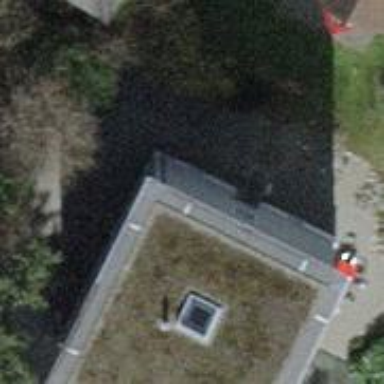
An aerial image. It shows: Flat-roofed building.